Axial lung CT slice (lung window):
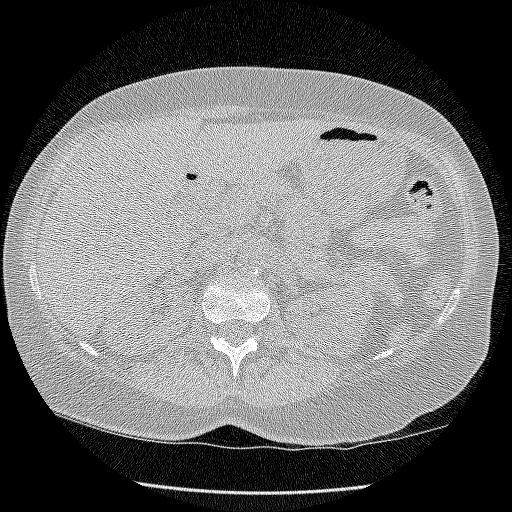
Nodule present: no